Question: I'm using scala and trying to extract the value from the path, for ex.:
'''
val path = hdfs://aloha/data/8907yhb/folders/folder=2319/
'''
please would you tell me what regex can I use for [extracting part]
I have tried it at <URL>
[]
(<URL>
'''
"=[0-9]*"
'''
I didn't get exactly what I expect.
The best result I got:
'''
=2319
'''
but I need to get only
'''
2319
'''
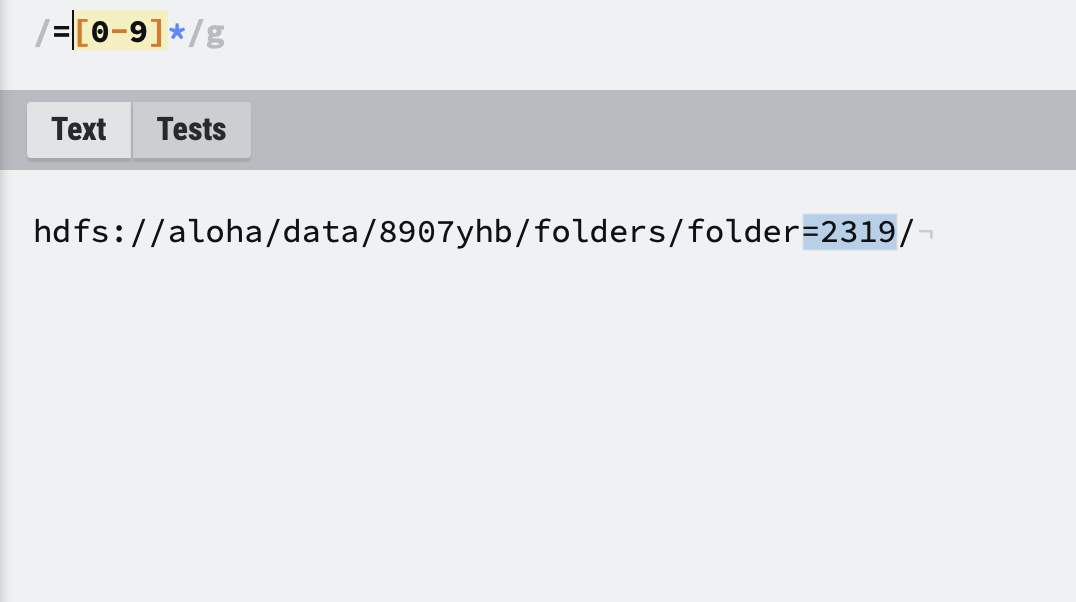
Answer: You can use look behind '(?<=...)' pattern.
'''
(?<==)[0-9]* // matches zero or more digits but only if they follow the '=' sign.
'''
Example:
'''
scala> "(?<==)[0-9]*".r.findAllIn("hdfs://aloha/data/8907yhb/folders/folder=2319/").toList
List(2319)
'''